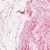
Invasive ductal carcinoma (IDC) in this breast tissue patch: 0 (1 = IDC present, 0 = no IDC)